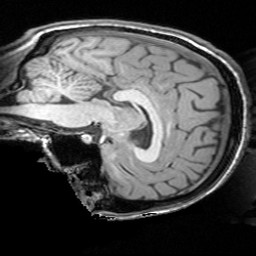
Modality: T1w
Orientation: sagittal
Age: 24
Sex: female
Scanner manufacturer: siemens
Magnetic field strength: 3 T
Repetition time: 1.62 s
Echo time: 0.003 s